Question: '''
df1 = data.frame(Id = c(1:6), Product = c(rep("Toaster", 3), rep("Radio", 3)), Test = NA)
df2 = data.frame(Id = c(2, 4, 6, 7), State = c(rep("Alabama", 2), rep("Ohio", 2)))
df_sum <- anti_join(df1,df2, by = "Id") %>% bind_rows(df2)
'''
Is there an easy way to make the result of the anti_join so that only rows of df1 are present in the result. So for example the row with the Id 7 is dropped in the resulting dataframe. I can only think of laborious solutions. Thanks in advance.
The resulting table should look like this:

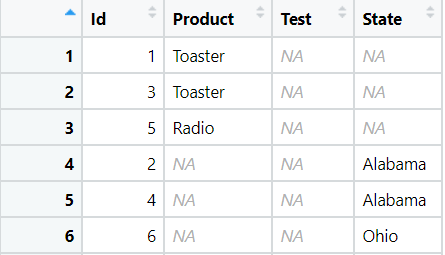
Answer: That's a strange result that you expect but I don't know what your plan is, so this line of code will give you exactly the table you want:
'''
anti_join(df1,df2, by = "Id") %>% bind_rows(df2) %>% filter(Id %in% df1$Id)
'''
I've just added a filter so that only the 'Id's present inf 'df1' are retained.